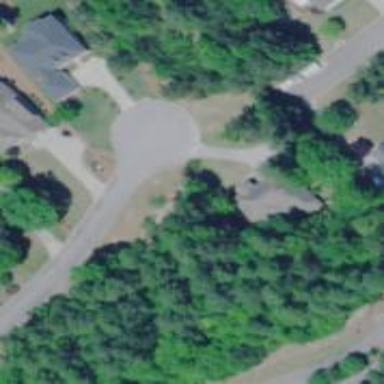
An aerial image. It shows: Turning circle on the road.